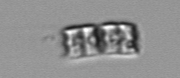
Label: Bacillariophyceae_morphotype1